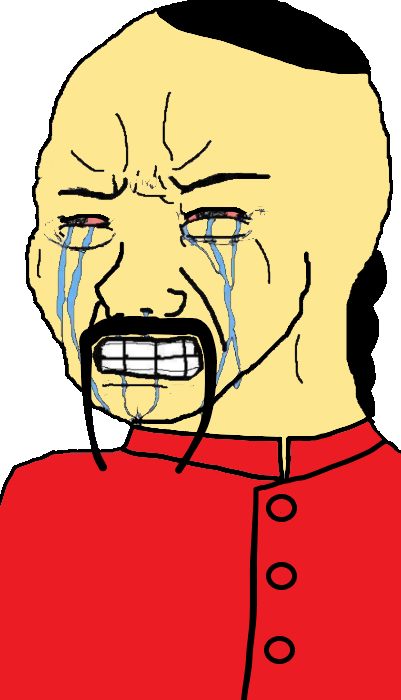
Label: 5_Crying_Wojak